Question: I've overridden the onError function to log back to our server whenever the browser detects client side errors. This helps us catch JavaScript crashes that may be affecting our app and is super useful.
However, onError gets triggered like crazy by requirejs if the user navigates away before requirejs is done loading all its modules. Easy way to reproduce is to load one of our pages, then navigate away quickly before everything is done loading.
I am wondering if there is any way to check for these errors that are due to the user navigating away?
Here's an example:

Any insights would be very much appreciated.
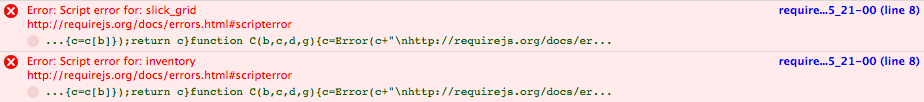
Answer: So the way that I would go about it is like this...
Since we don't want to log errors caused by the user navigating away from the page, we need to be able to determine if we can detect when a user is leaving a page... Turns out we can, by using the beforeunload event of the window object. What I would do on window.beforeunload is simply remove the event listener/handler for the requirejs onError event.